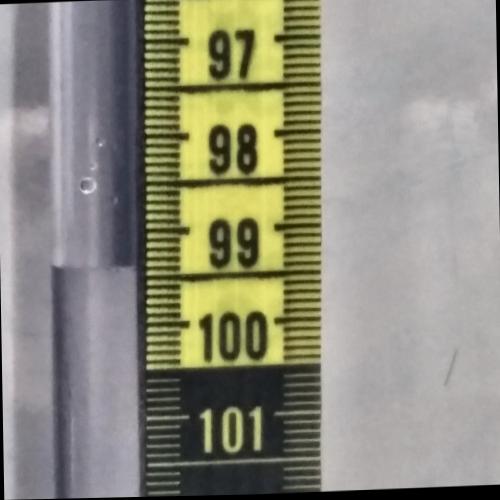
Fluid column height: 99.4 cm